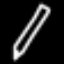
Label: pencil